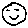
Label: smiley face